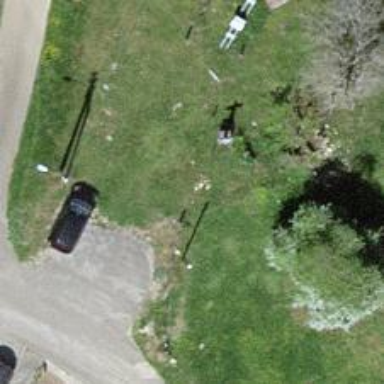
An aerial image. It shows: Historic wayside cross.